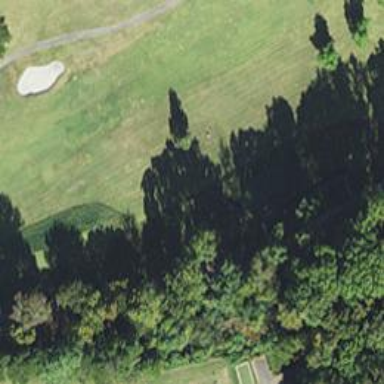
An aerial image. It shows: Serene golf path.